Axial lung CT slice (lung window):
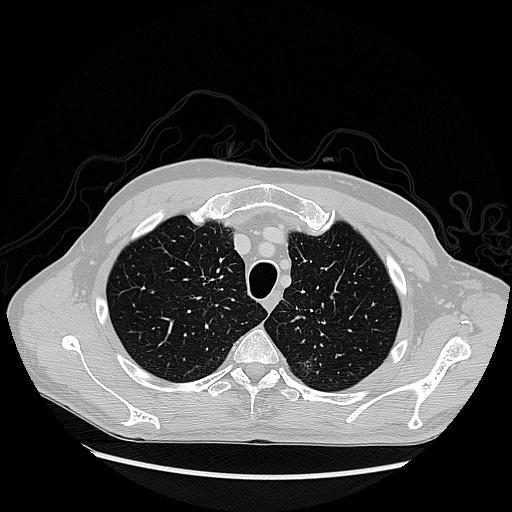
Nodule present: no